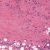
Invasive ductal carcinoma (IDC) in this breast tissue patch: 0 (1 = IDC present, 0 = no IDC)